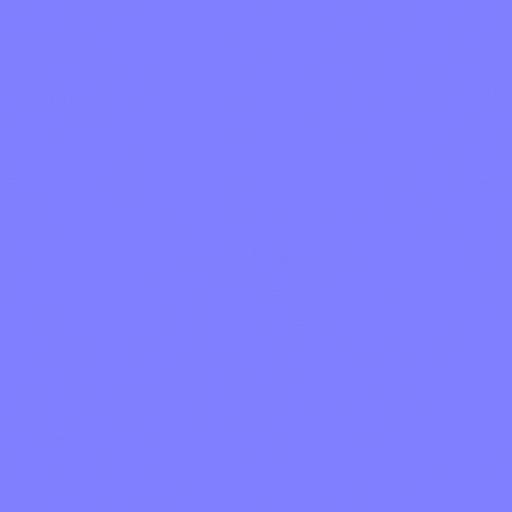
colorful terrazzo white